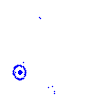
Particle: pion